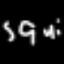
Label: squiggle